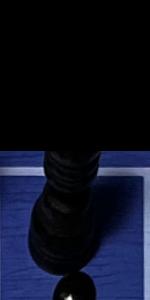
Label: Bishop_Black